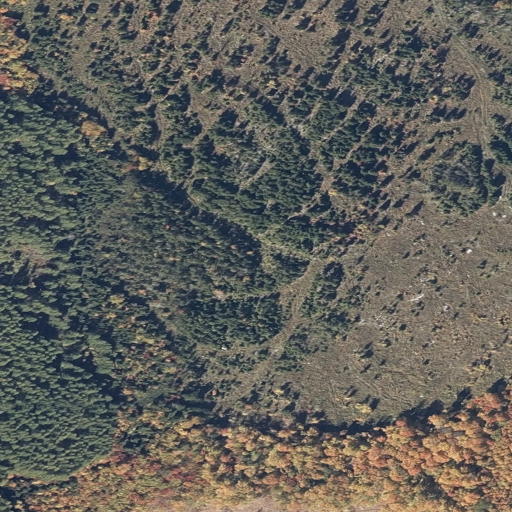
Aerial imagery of ridge(s) in Maine named Misery Ridge containing mixed forest, deciduous forest, evergreen forest, and shrub